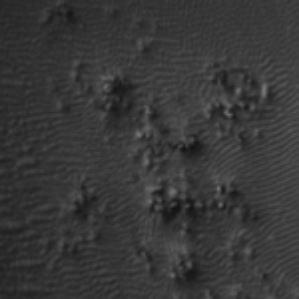
Label: frost